This continuous-wavelet-transform scalogram was computed from a bearing vibration snapshot. Determine the bearing's health state. Answer with exactly one of: normal, inner_race, outer_race, ball.
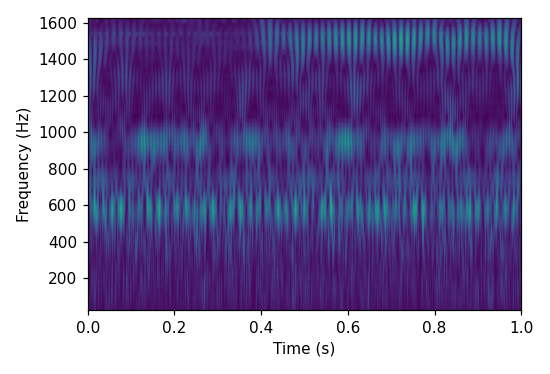
Answer: normal